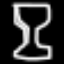
Label: hourglass